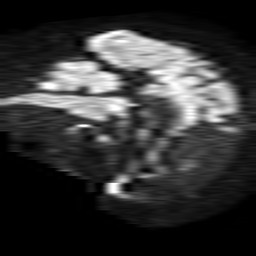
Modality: TRACE
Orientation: sagittal
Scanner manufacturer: philips
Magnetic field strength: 1.5 T
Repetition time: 4.6 s
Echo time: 0.08631 s